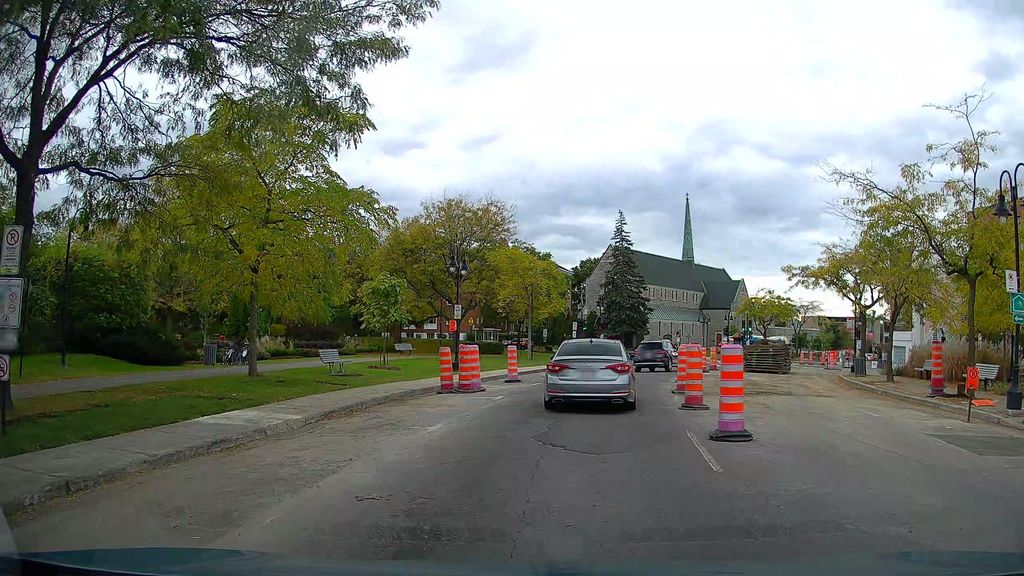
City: montreal